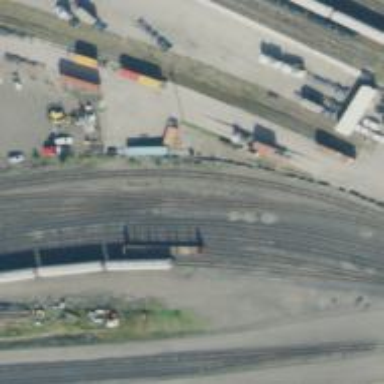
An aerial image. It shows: Railway yard in service.